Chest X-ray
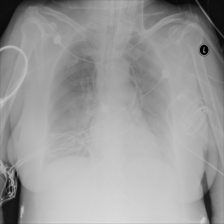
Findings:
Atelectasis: negative
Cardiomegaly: negative
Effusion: negative
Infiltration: negative
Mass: negative
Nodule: negative
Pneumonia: negative
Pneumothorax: negative
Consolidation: negative
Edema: negative
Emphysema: negative
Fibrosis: negative
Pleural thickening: negative
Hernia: negative